Field crop: tomato
Growth stage: 1
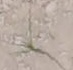
Species: cyperus